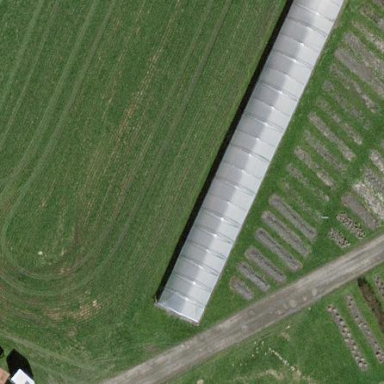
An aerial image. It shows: Greenhouse.